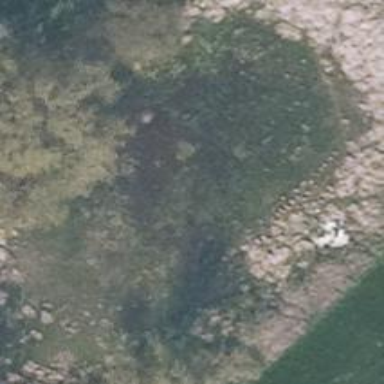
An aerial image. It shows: Pond surrounded by natural water.